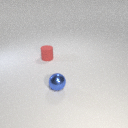
small red rubber cylinder behind small blue metal sphere